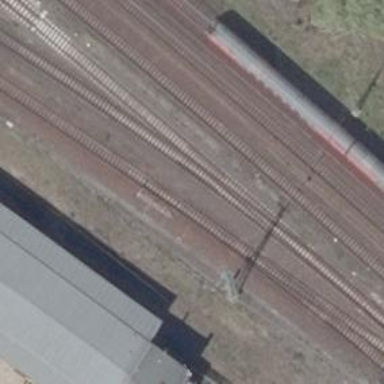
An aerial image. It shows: Railway switch.